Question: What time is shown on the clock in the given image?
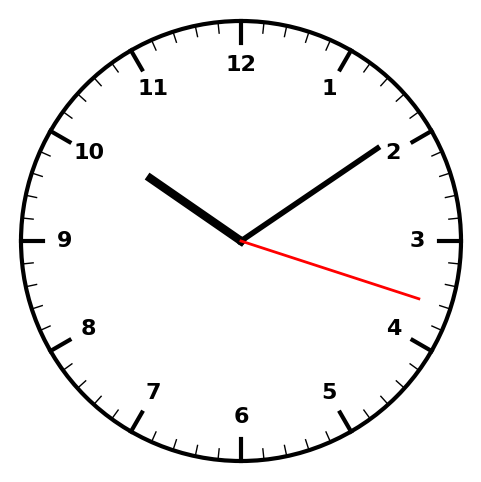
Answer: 10:09:18